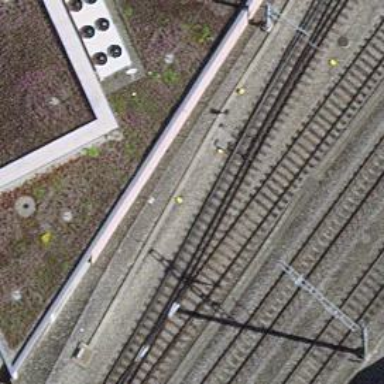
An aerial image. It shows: Railway switch.